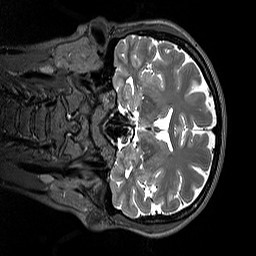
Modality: T2w
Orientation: coronal
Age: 39
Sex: female
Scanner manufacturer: siemens
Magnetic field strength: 3 T
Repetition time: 3.2 s
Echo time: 0.412 s